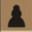
Piece: bP